Question: I am using Google Voice in my android app, and I am connected the app to Bluetooth module, each time I call the Google Voice, the app try to connect to Bluetooth again, each time Google voice window Popped up, the connection lost, and once the window disappear, and the connection comes back again. So, Is there any way to keep them connected even I call the Google Voice window? Any ideas or help I will be appreciated.
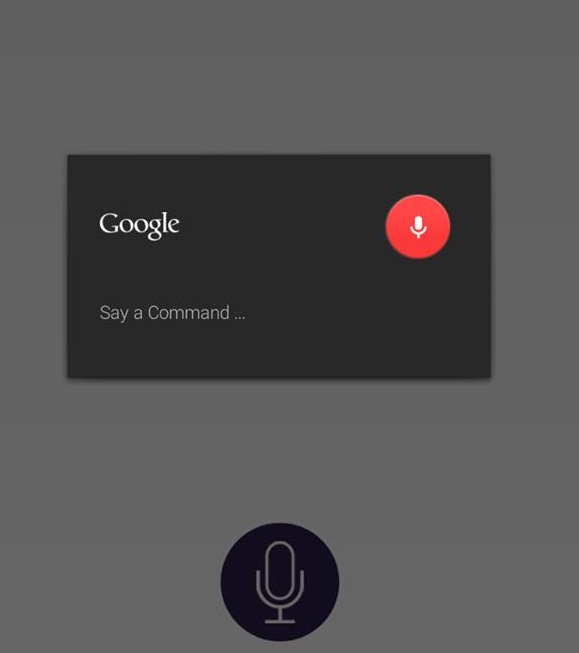
Answer: You need to create background service for your problem. If you need persistent connection with your Bluetooth you can use intent service. If you are using android studio then it is very easy to create service. Just make sure you must have all necessary information about services and how to make then persistent in background.
Because of this your application will drain your device battery drastically. Make sure service is closed when application exit or all activities are finished.
See this link for more information
<URL>